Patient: sex M, age 47
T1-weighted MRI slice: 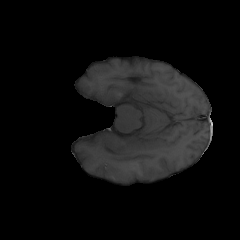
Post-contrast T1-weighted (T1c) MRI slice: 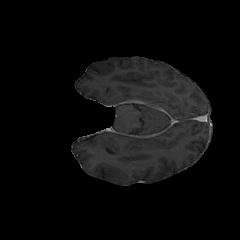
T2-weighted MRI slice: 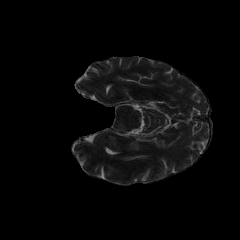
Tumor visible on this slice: yes
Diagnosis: Astrocytoma, IDH-wildtype
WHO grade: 3